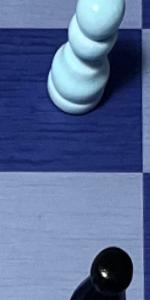
Label: Empty